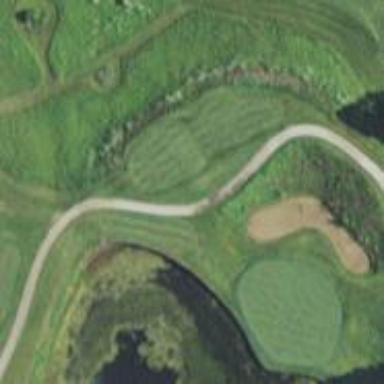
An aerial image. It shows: Golf cartpath that is also road path.